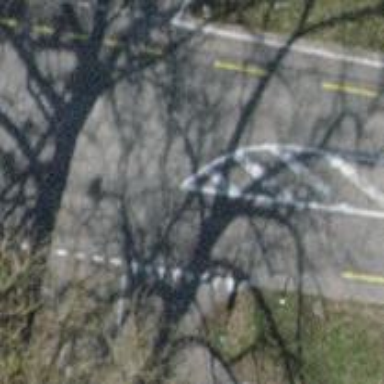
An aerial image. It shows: Primary highway with asphalt surface and designated lane for cyclists.